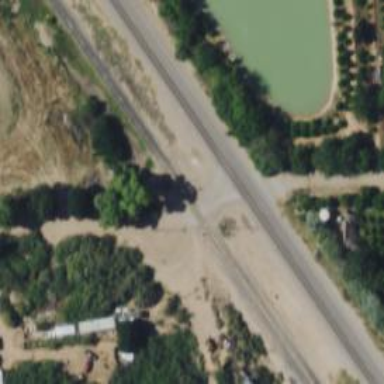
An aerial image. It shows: Level crossing along the railway.